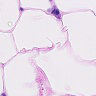
Metastatic tissue present: no